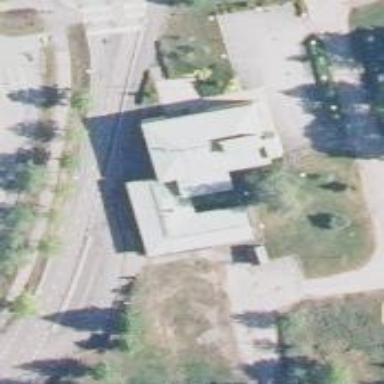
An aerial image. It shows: Bus station.